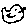
Label: bird